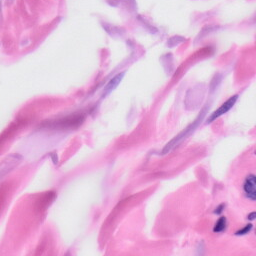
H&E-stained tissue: Skin